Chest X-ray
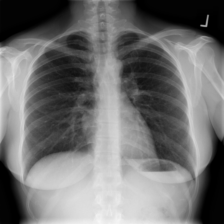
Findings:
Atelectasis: negative
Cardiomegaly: negative
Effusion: negative
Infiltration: negative
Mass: negative
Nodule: negative
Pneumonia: negative
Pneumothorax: negative
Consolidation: negative
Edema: negative
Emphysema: negative
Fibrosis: negative
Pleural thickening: negative
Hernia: negative